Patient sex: F
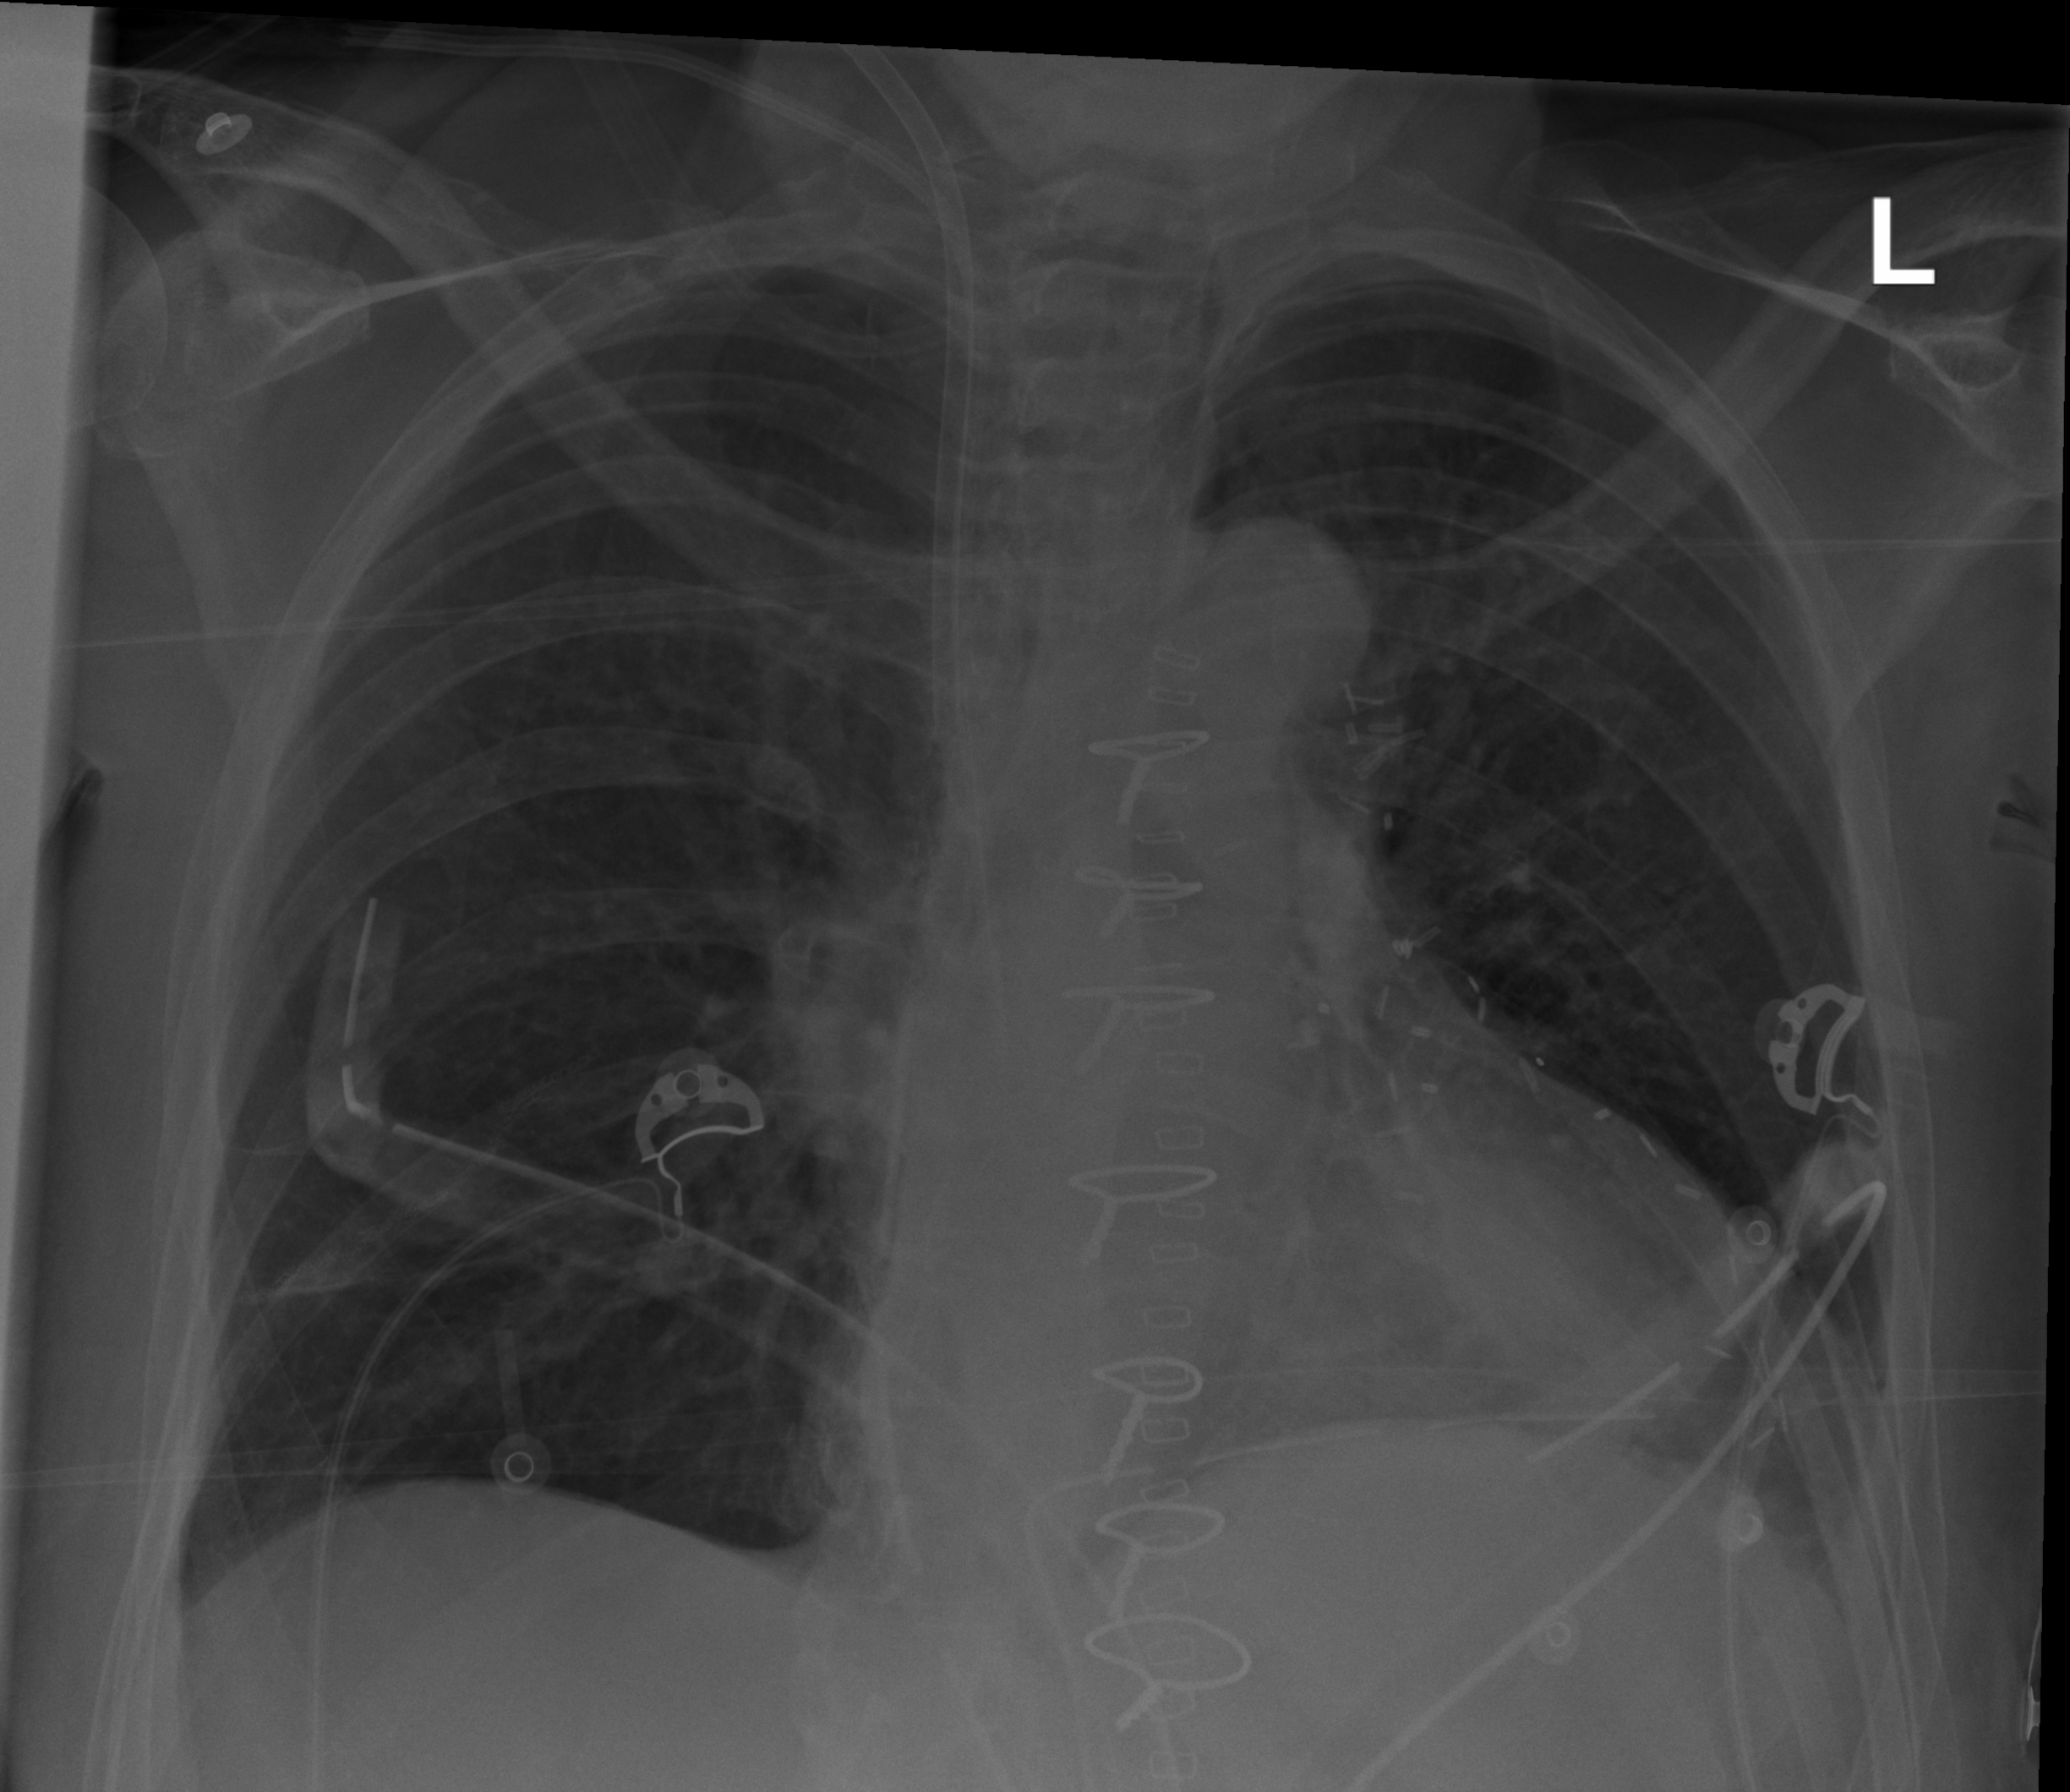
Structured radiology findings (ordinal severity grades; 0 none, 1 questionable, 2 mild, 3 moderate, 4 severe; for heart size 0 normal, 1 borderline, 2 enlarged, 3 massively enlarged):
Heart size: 2
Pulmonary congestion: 0
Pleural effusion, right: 0
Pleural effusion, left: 0
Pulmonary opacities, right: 0
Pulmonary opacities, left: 0
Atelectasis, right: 0
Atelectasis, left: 0